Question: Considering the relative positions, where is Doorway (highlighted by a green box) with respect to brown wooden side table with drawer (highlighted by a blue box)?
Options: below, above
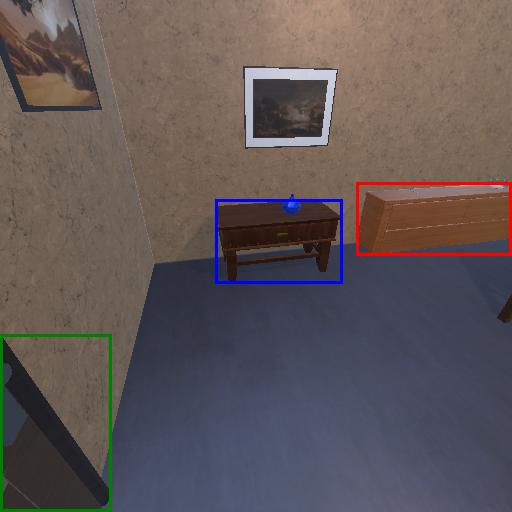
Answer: below